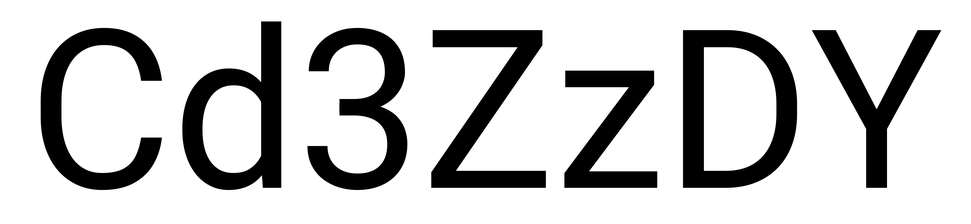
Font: Roboto_Regular